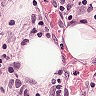
Metastatic tissue present: yes